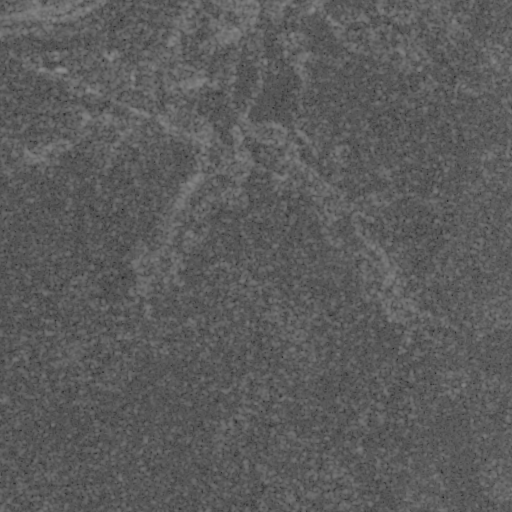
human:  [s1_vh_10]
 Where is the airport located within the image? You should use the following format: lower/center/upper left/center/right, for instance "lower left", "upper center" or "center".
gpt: The airport is located in the lower right of the image.
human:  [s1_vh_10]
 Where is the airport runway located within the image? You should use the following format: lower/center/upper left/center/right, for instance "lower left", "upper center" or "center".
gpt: The airport runway is located in the lower right of the image.
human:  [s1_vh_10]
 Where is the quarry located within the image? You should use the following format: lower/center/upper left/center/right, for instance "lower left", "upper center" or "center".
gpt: There is no quarry in the image.

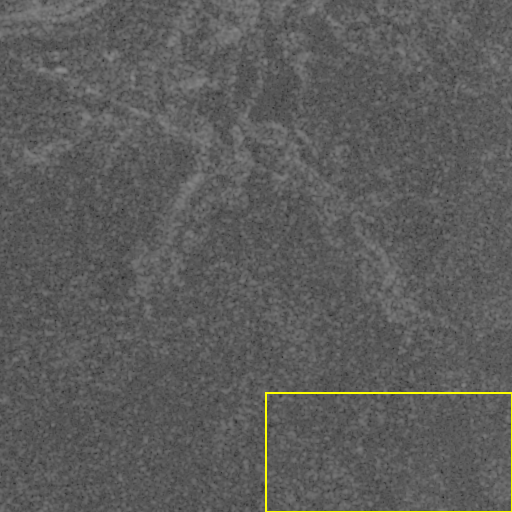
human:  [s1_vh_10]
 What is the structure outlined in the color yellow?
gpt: The structure outlined in yellow is an airport.
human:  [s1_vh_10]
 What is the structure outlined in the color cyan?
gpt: There is no cyan outline.